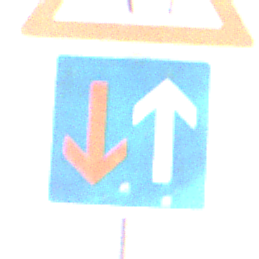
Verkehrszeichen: VorrangVorGegenverkehr
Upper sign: KinderLinks
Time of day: SunriseSunset
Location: Outdoor (Nature)
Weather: Clear
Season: NotSpecified
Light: Natural